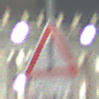
Verkehrszeichen: Gefahrenstelle
Zusatzzeichen unten: LaengeEinerStrecke6
Umgebung: Outdoor, Urban
Tageszeit: Night
Wetter: PartlyCloudy
Licht: Artificial
Jahreszeit: NotSpecified
Kontrast: HighContrast